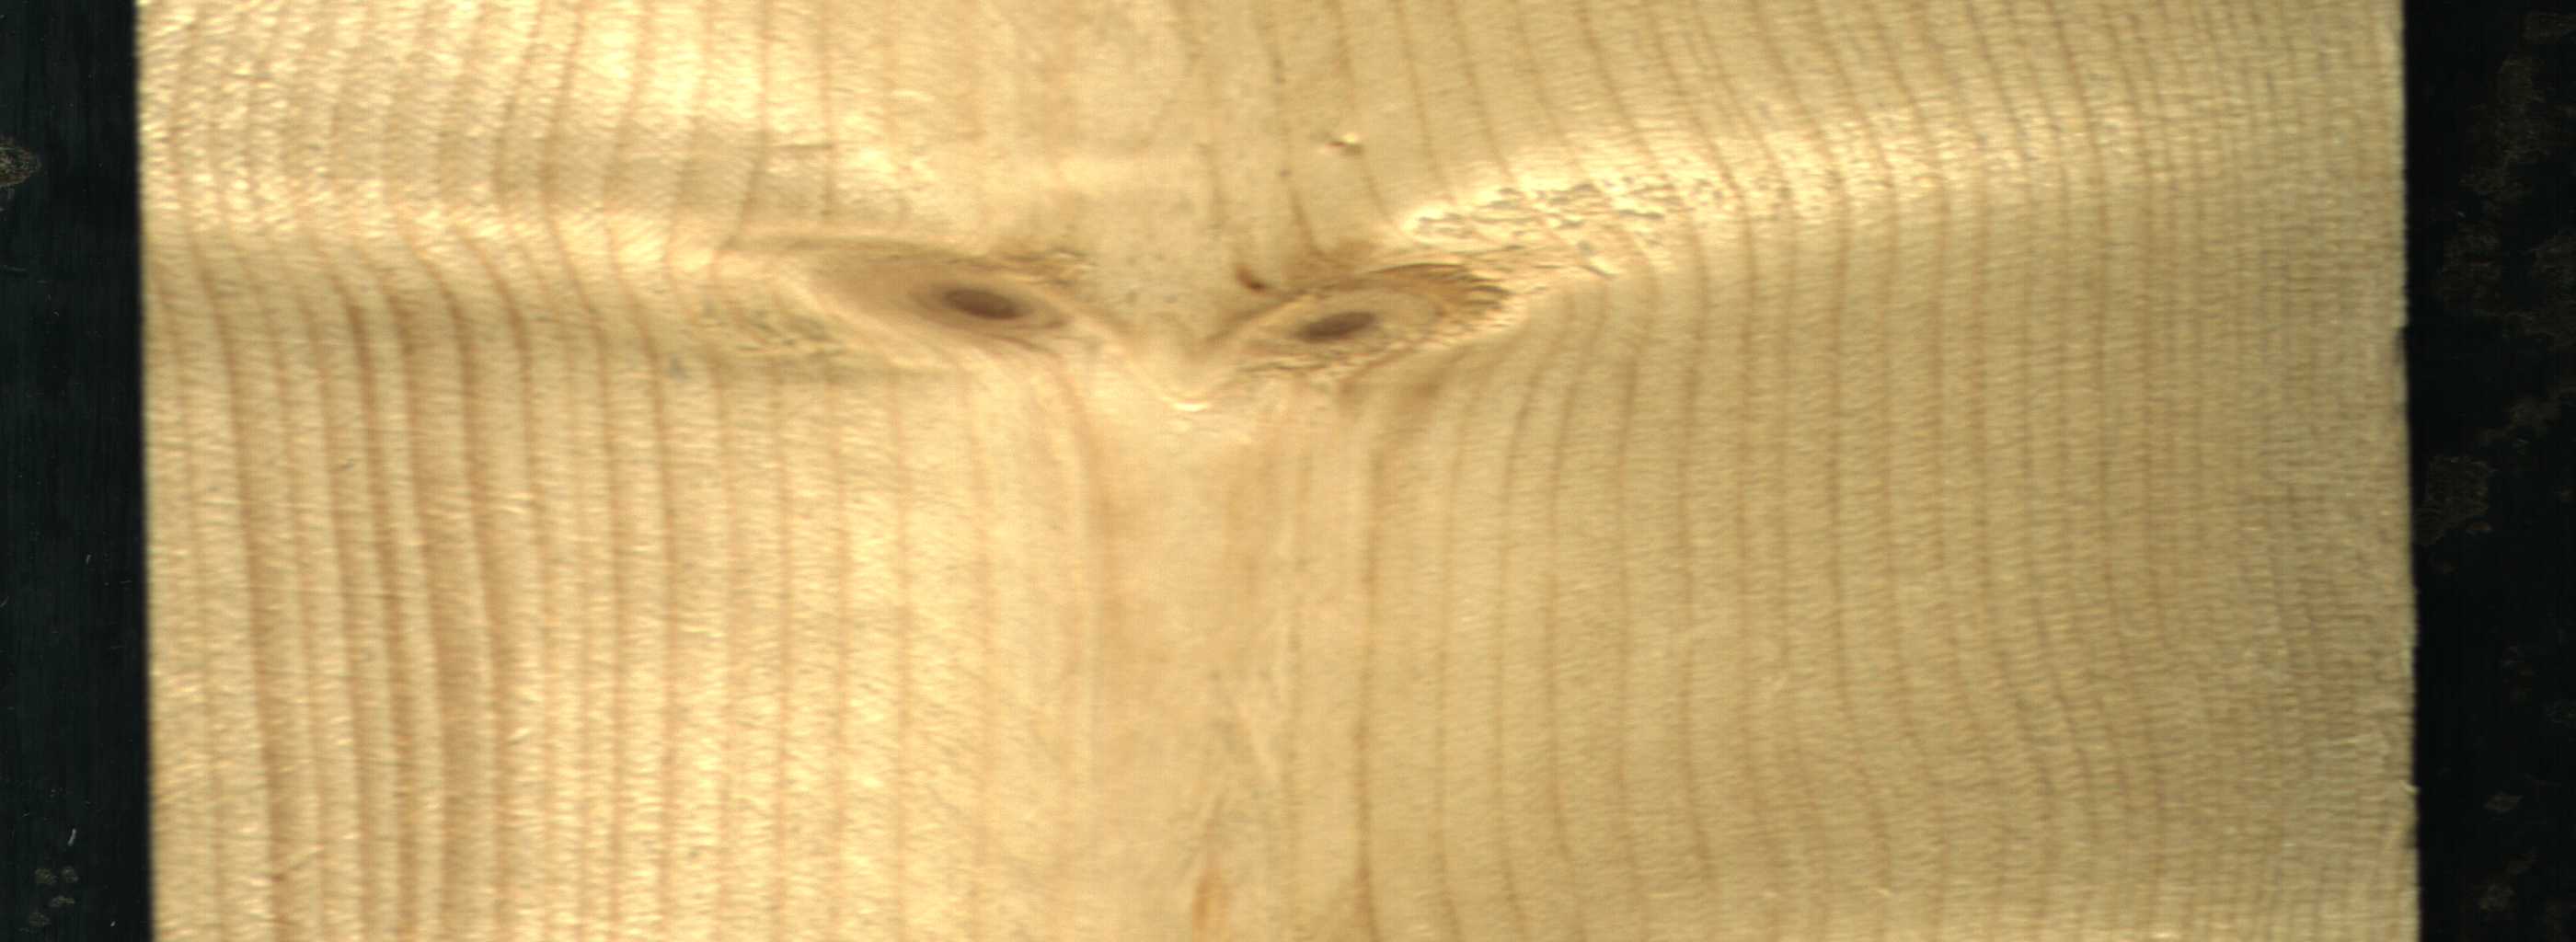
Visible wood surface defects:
Live_Knot
Live_Knot